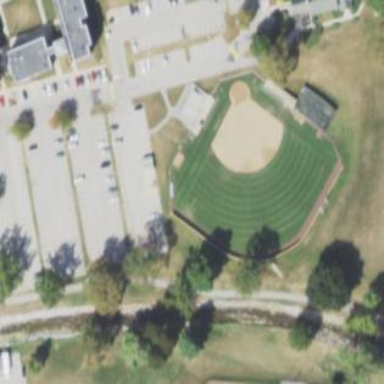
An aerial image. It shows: Baseball pitch for leisure land activities.